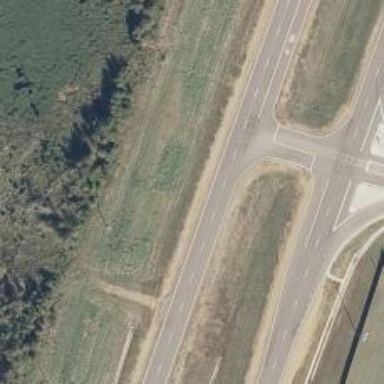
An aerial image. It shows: Primary highway with dual carriageway surfaced with asphalt.